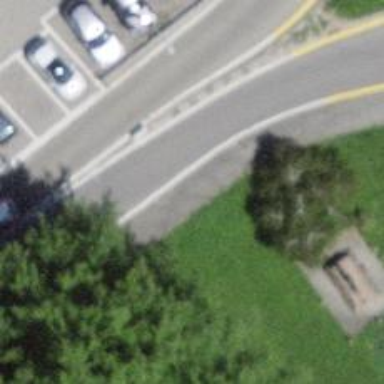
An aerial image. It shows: Raised kerb.